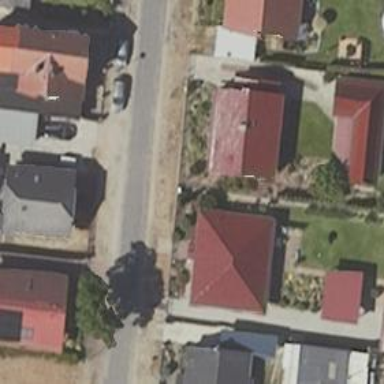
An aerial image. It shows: Residential road.